Field crop: tomato
Growth stage: 1
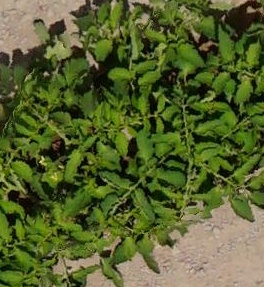
Species: tomato